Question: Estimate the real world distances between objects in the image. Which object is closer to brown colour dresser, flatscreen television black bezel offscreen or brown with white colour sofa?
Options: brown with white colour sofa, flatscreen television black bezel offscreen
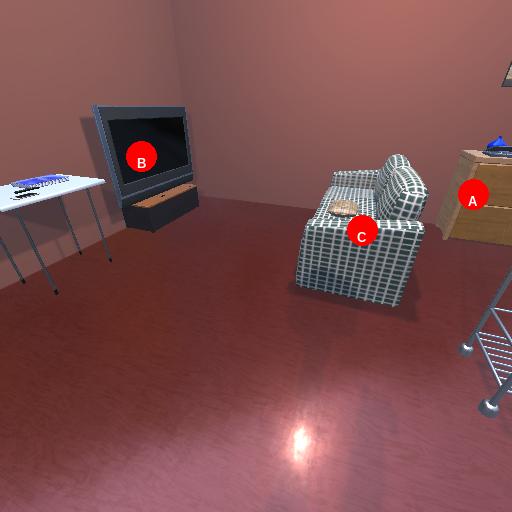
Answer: brown with white colour sofa